Field crop: tomato
Growth stage: 2
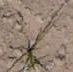
Species: solanum